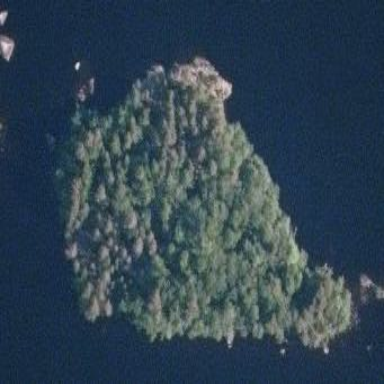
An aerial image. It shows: Island covered with woodland.